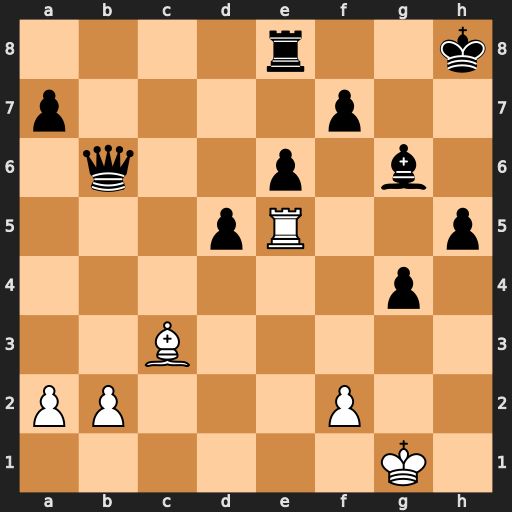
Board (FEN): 4r2k/p4p2/1q2p1b1/3pR2p/6p1/2B5/PP3P2/6K1
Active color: w
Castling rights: -
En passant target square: -
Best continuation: Rxh5+ Kg8 Rh8#